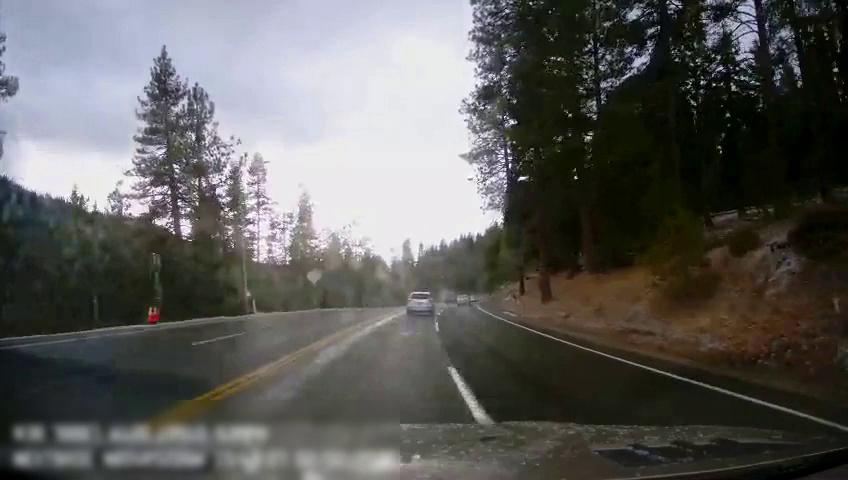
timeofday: Day
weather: Cloudy
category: Drivable Space
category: Vehicles | Car
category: Vehicles | Car
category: Lanes | Current Lane
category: Lanes | Current Lane
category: Lanes | Opposite Lane
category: Lanes | Opposite Lane
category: Lanes | Current Lane
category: Lanes | Opposite Lane